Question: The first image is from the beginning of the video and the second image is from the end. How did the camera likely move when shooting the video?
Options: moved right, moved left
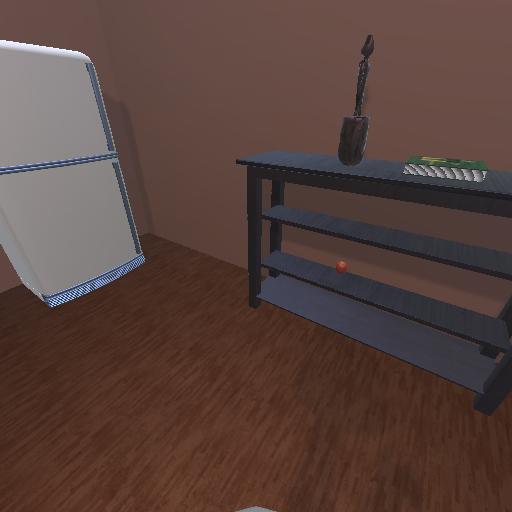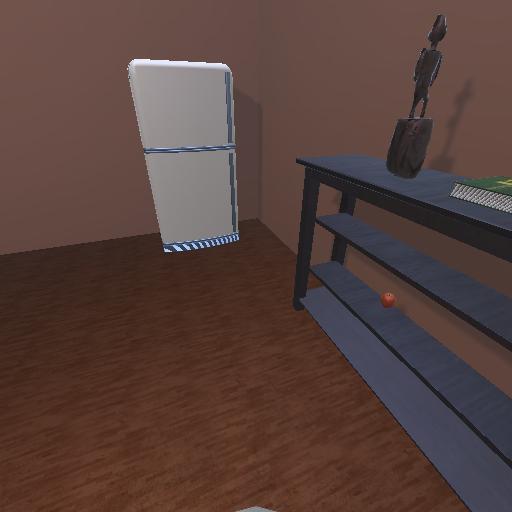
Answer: moved right